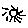
Label: sun